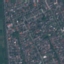
Label: Residential